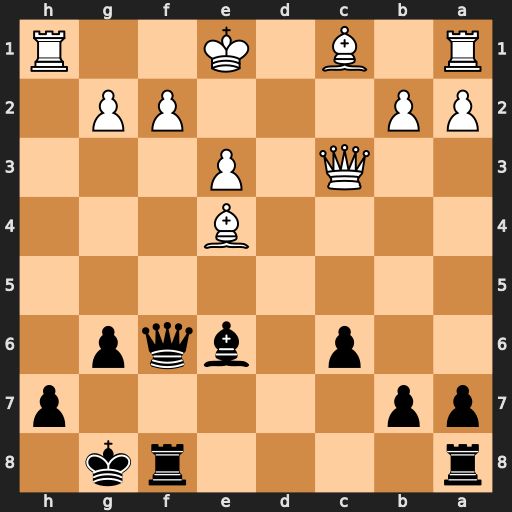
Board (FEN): r4rk1/pp5p/2p1bqp1/8/4B3/2Q1P3/PP3PP1/R1B1K2R
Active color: b
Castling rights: KQ
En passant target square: -
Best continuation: Qxf2+ Kd1 Bg4+